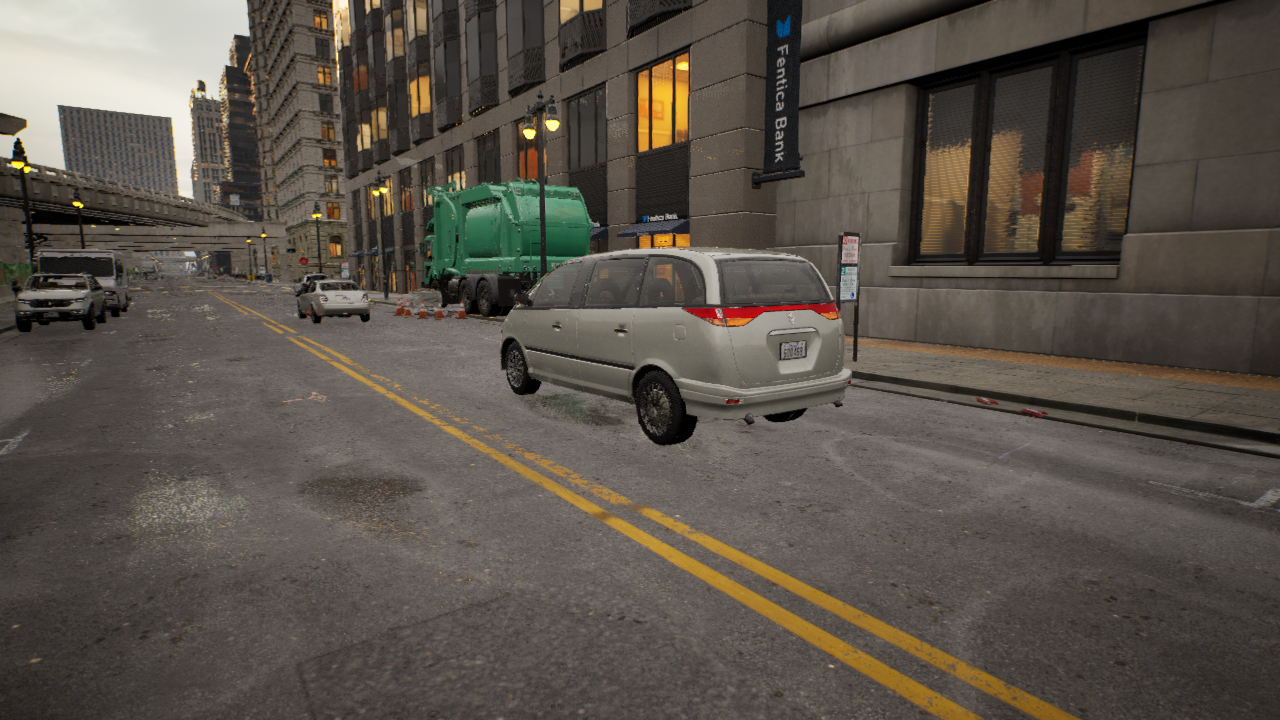
Venue: downtown
Lighting: golden hour
Vehicle rig: minivan